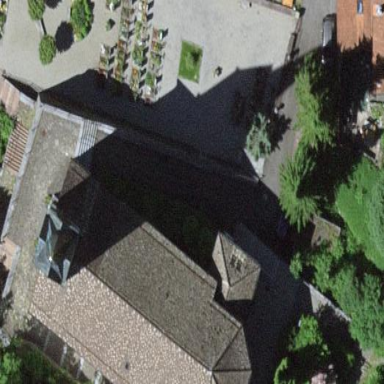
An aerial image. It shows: Church which is place of worship.